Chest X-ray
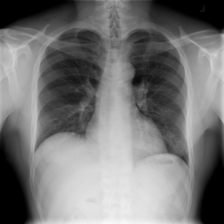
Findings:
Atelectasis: negative
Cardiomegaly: negative
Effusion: negative
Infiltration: negative
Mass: negative
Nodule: negative
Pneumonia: negative
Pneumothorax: negative
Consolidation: negative
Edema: negative
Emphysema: negative
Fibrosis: negative
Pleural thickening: negative
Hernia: negative